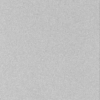
Label: dusty